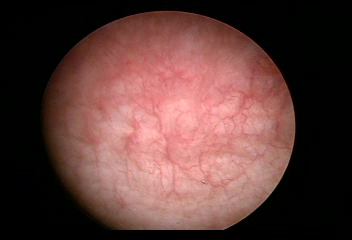
Modality: WLC
Class: Normal mucosa
Bladder cancer association: No